Question:
This is Grid which represents geographical area in 10,000 squares, where each square is 55225 square meter.
The dataset has the traffic volume per square raning from 100 to 1000.
for ex:
square 1 - 100,
square 2 - 500
.
.
Square 10,000 - 800
Now, I want to partition this area in such a way that each partition may have different area but will carry similar amount of traffic, standard deviation of traffic among partitions should be minimum.Any suggestion for the spatial partition algorithm?
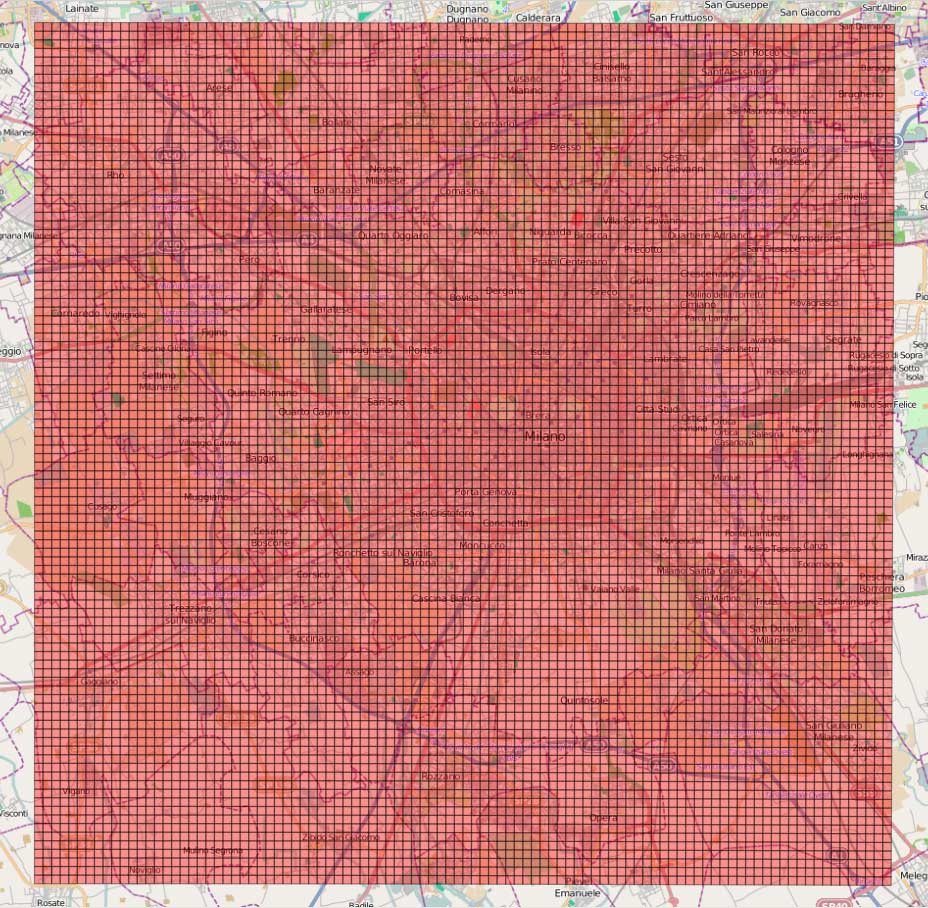
Answer: There are a few decisions you have to make in order to inform your procedure. The 'first question' that comes to mind is if the number of partitions is defined? The 'second question' is if there are any geometric restrictions on a group, i.e. must they be contiguous, or is any particular shape ideal? The 'third question' is regarding how good is good enough? There is often a huge difference in the run time of an algorithm that provides an ideal answer (perhaps a greedy algorithm) and an algorithm that provides an optimal answer (perhaps an exhaustive or "brute force" approach). You will get a minimum standard deviation by grouping any 2 sectors that have the same volume, as your groups will will each have 0 standard deviation. Any way, this sounds a lot like a expanded 'bin packing problem' and you should probably start your literature review there.
You need to pack your bins in order...
Here I selected center points for my circles biased on the highest traffic flow and filled them in from there.
'''
class trafficNode:
def __init__(self,v,i):
self.cluster = None
self.value = v
self.index = i
self.occupied = False
def occupy(self):
self.occupied=True
def tryAdd(xList,mList,irow,icol):
try:
if not(mList[irow][icol] in xList and !mList[irow][icol].occupied):
xlist.append(mList[irow][icol])
except IndexError:
chill = None
return(xlist)
class cluster:
def __init__(self):
self.nodes = []
def getTotal(self):
total = 0
for k in self.nodes:
total += k.value
return(total)
def addNode(self,n):
self.nodes.append(n)
def getNeighbors(self,m,r = 0):
neighbors = []
for k in self.nodes:
i = k.index()
for k2 in range(0,4):
if k2==0:
neighbors = tryAdd(neighbors,m,i[0]+0,i[1]+1)
elif k2==1:
neighbors = tryAdd(neighbors,m,i[0]+1,i[1]+0)
elif k2==2:
neighbors = tryAdd(neighbors,m,i[0]+0,i[1]-1)
elif k2==3:
neighbors = tryAdd(neighbors,m,i[0]-1,i[1]+0)
if r != 0:
if k2==0:
neighbors = tryAdd(neighbors,m,i[0]+1,i[1]+1)
elif k2==1:
neighbors = tryAdd(neighbors,m,i[0]+1,i[1]-1)
elif k2==2:
neighbors = tryAdd(neighbors,m,i[0]-1,i[1]+1)
elif k2==3:
neighbors = tryAdd(neighbors,m,i[0]-1,i[1]-1)
return(neighbors)
def seed(self,m,irow,icol):
self.nodes.append(m[irow][icol])
m[irow][icol].occupy()
def propogate(self,m,target):
total = 0
for k in self.nodes:
total += k.value
s = 1
while total<target:
s = 1 if !s else 0
lastTotal=Total
n = self.getNeighbors(m,s)
if len(n==0):
break;
else:
if(abs(target-(total+sum([k.value for k in n])))<abs(target-total)):
for k in n:
self.nodes.append(k)
m[k.index[0]][k.index[1]].occupy()
else:
break;
def contains(self,i):
ret = False
for k in self.nodes
if k.index == i
ret = False
break;
return(ret)
def parseData(d,s): # Where d is the source datafile and s is the number of units per row.
ret = []
f = open(d,"r")
text = f.read()
lines = f.split("
")
n = 0
r = 0
temp = []
for k in lines:
v = k.split(" - ")[1]
n+=1
temp.append(trafficNode(v,(r,n)))
if n == s:
n = 0
r += 1
ret.append(temp)
temp = []
return(ret)
def mapTotal(m):
return sum([sum([k2.value for k2 in k]) for k in m])
def pTotal(m,n):
return(mapTotal/n)
import sys
infile = sys.argv[1]
ncols = sys.argv[2]
ntowers = sys.argv[3]
m = parseData(infile,ncols)
s = pTotal(m,ntowers)
spots = [k.index for k in m if !k.occupied]
clusters = []
while len(spots > 0):
spotVals = [m[k[0]][k[1]].value for k in spots]
nextSpotIndex = spots[spotVals.index(max(spotVals))]
clusters.append(cluster)
clusters[n].seed(self,m,nextSpotIndex[0],nextSpotIndex[1])
clusters[n].propogate(m,s)
spots = [k.index for k in m if !k.occupied]
'''
That said I haven't tested it yet... Does your data come as that image or another file?